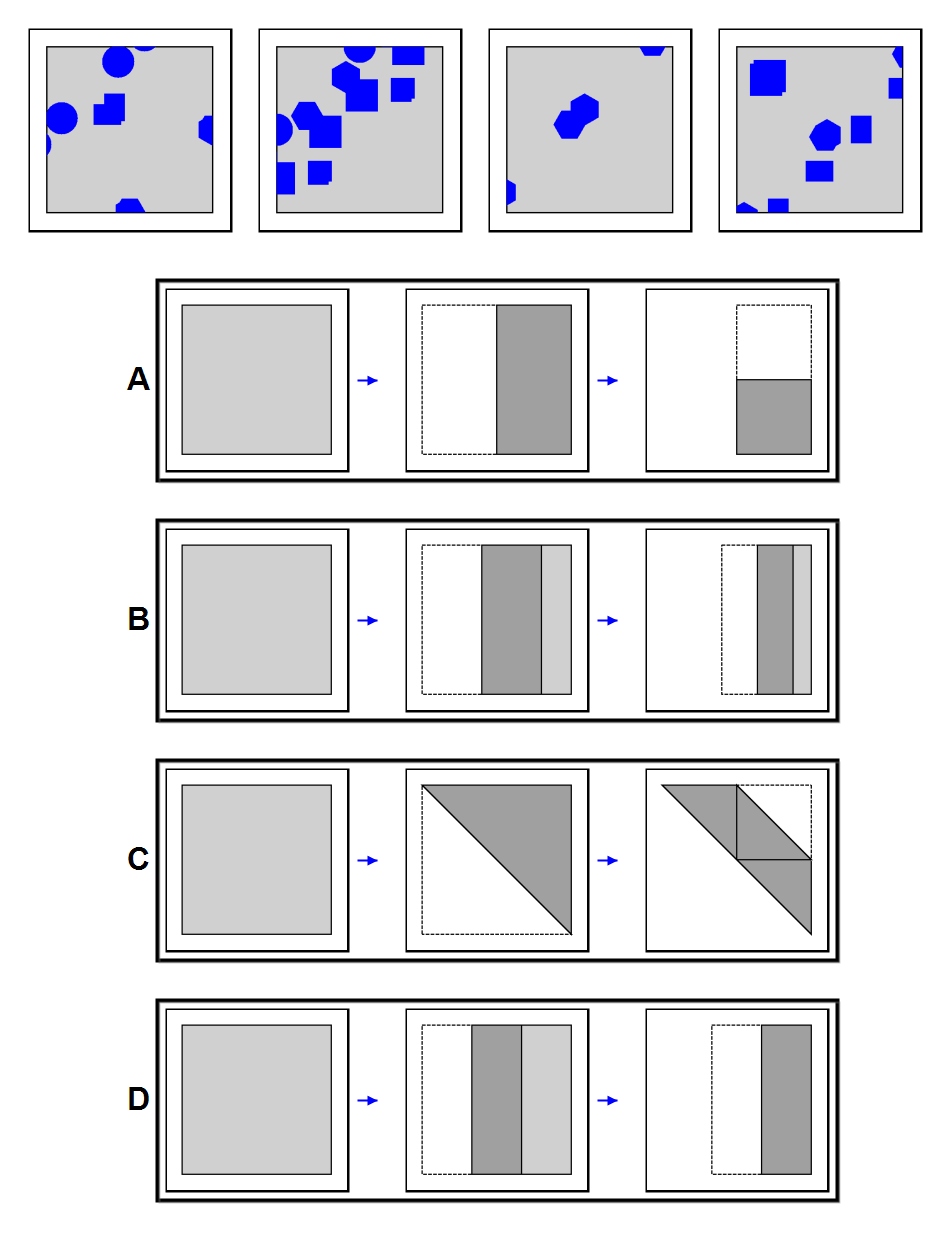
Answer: C